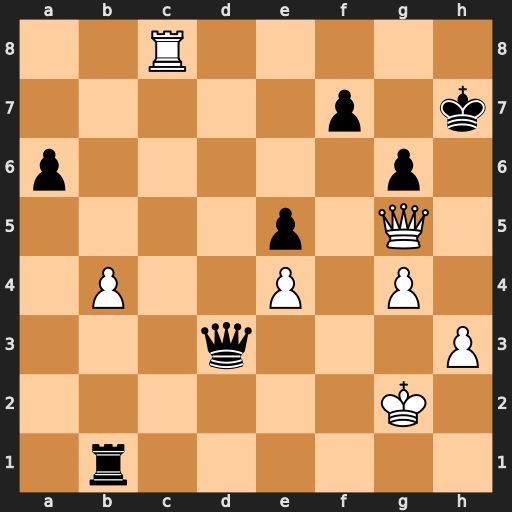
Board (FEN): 2R5/5p1k/p5p1/4p1Q1/1P2P1P1/3q3P/6K1/1r6
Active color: w
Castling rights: -
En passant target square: -
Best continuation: Qh4+ Kg7 Qh8#